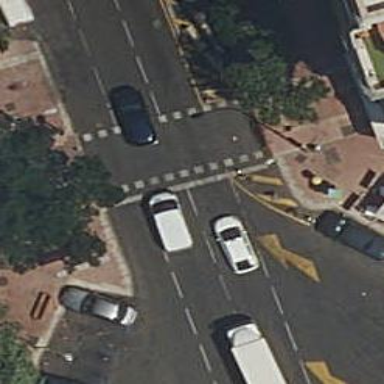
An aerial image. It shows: Road with traffic signals and zebra crossing with traffic signals.